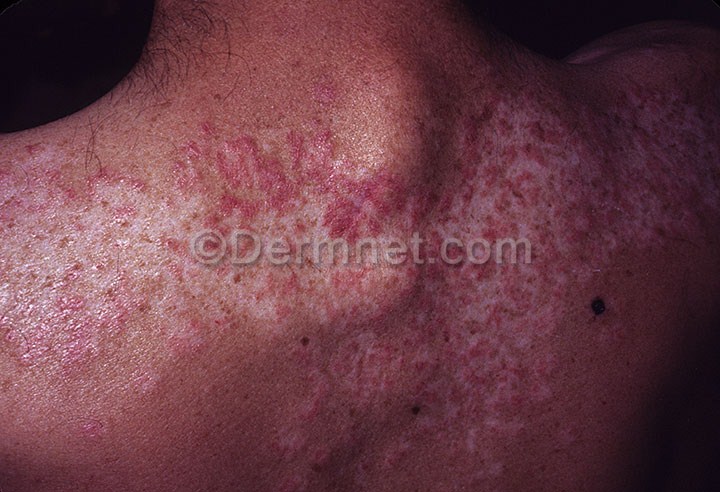
Disease: Lupus and other Connective Tissue diseases